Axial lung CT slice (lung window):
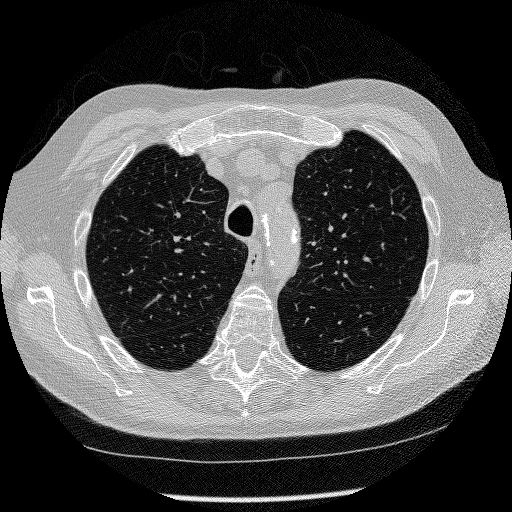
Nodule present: no